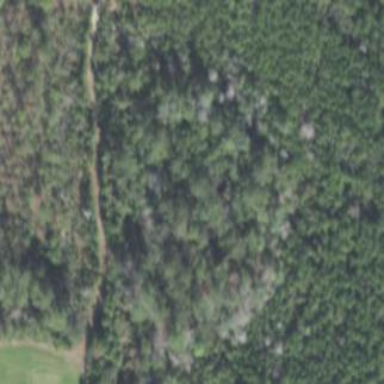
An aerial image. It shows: Woodland with needle-leaved trees.